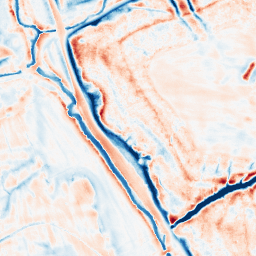
Category: edge_preserving
Decomposition family: bilateral
Decomposition parameters: d: 21
sigma_color: 150
sigma_space: 25
Upsampling method: lanczos
Upsampling parameters: scale: 2
Upsampling scale: 2